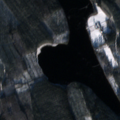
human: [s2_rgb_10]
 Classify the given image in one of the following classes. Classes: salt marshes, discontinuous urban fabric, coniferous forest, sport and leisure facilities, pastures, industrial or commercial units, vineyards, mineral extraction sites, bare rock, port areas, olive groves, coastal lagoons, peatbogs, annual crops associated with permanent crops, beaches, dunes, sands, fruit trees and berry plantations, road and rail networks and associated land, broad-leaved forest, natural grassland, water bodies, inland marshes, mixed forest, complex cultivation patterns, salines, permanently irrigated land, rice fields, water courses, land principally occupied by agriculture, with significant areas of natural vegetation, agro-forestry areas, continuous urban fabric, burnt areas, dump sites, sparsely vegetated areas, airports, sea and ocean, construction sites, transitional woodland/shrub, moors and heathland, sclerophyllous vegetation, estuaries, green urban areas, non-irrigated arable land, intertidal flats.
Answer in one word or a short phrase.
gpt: coniferous forest, mixed forest, transitional woodland/shrub, water bodies